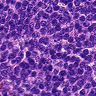
Metastatic tissue present: no